Question: I am trying to extract contact names of a data set, however, the names are compiled in one cell and not split up by first name, middle name, last name, email, etc.
I only need to get their names because I already have a data set only with their emails, NOT their names.
How do I extract multiple case-sensitive words and split into cells?
Here's how it looks like in one cell:

I've tried several codes I've found online and this is the only thing that comes close, however, it still extracts unnecessary lower case letters which I don't need. Please help, I'm no expert with these kinds of things.
'=TRANSPOSE(SPLIT(TRIM(SUBSTITUTE(REGEXREPLACE(REGEXREPLACE(REGEXREPLACE( A2,"\w[^A-z]*"," "),"\W+"," "),"[0-9]+","")," m "," "))," "))'
I expect them to have the first, middle, last names to be split into new columns like this:
'''
Tom Billy Claudia Downey Karen Dicky Steve Harvey
'''
OR
'''
Tom Billy Claudia Downey Karen Dicky Steve Harvey
'''
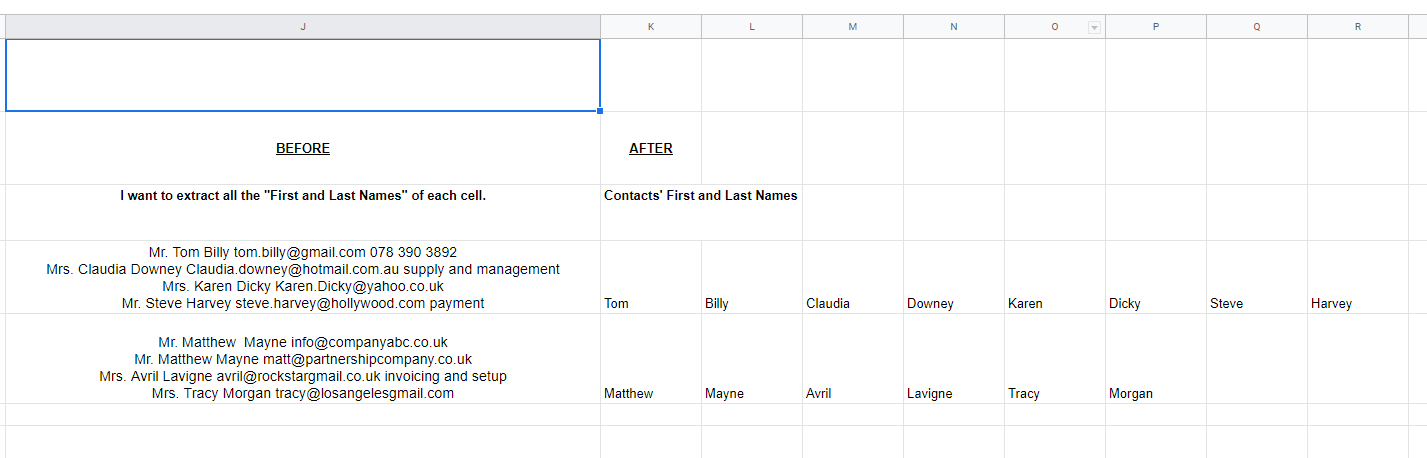
Answer: '''
=ARRAYFORMULA(TRIM(IFERROR(REGEXREPLACE(IFERROR(REGEXEXTRACT(IFERROR(SPLIT(A2:A,
CHAR(10))), "(.*) .*@")), "Mr. |Mrs. ", ""))))
'''
<URL>